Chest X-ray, PA view. Patient: 56 years old, sex M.
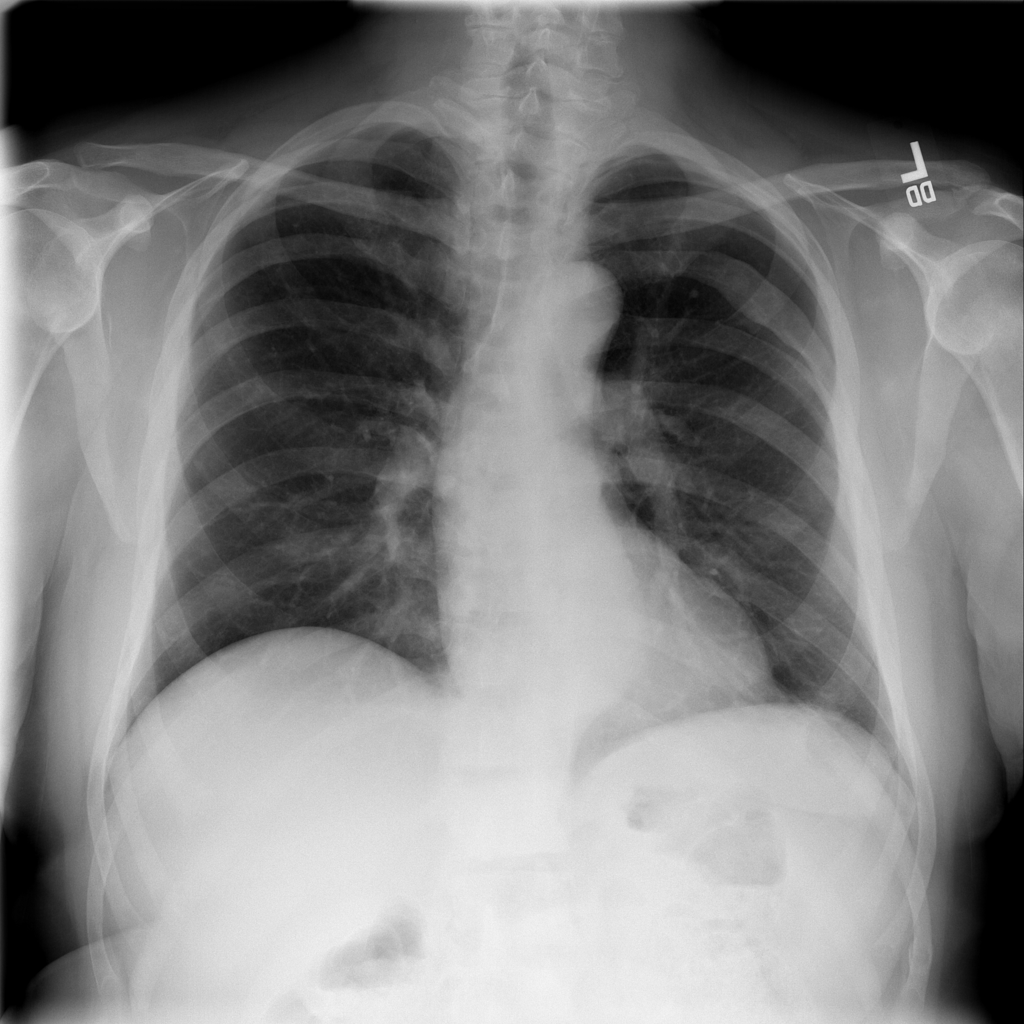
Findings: No Finding